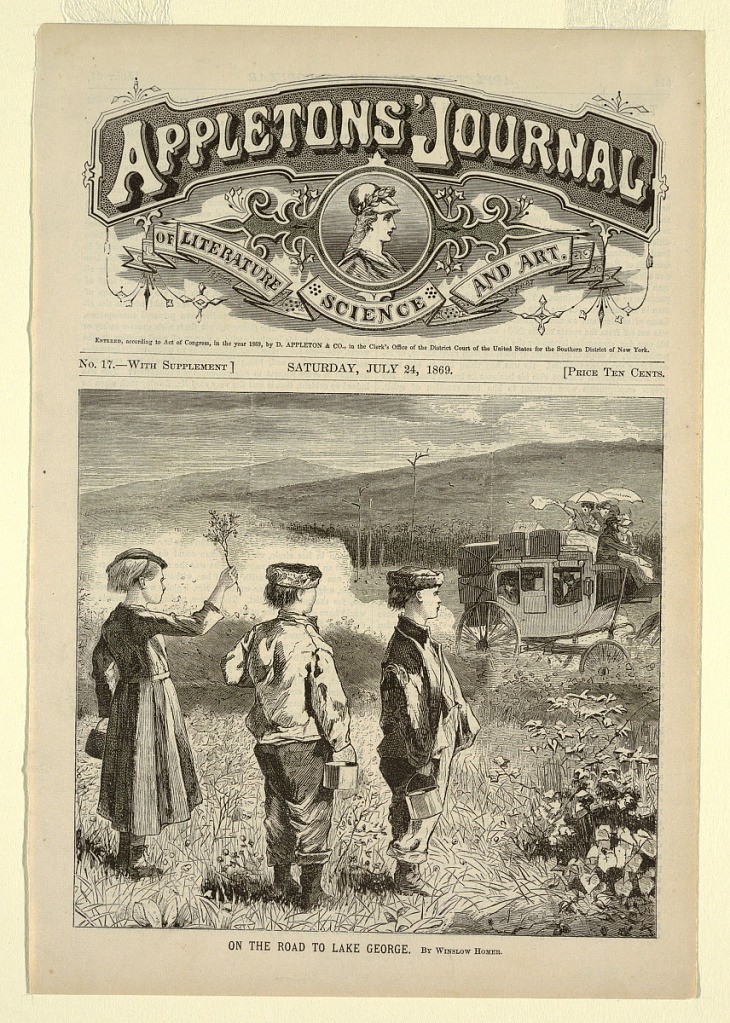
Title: On the Road to Lake George
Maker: Winslow Homer, American, 1836–1910
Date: July 24, 1869
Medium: Wood engraving in black ink on paper
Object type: Print
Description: View of a coach and four, with a figure waving to three children in a field with their berry pails.